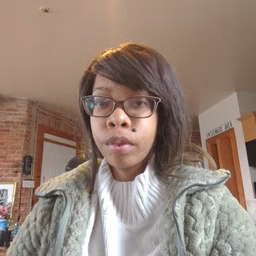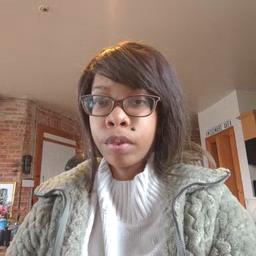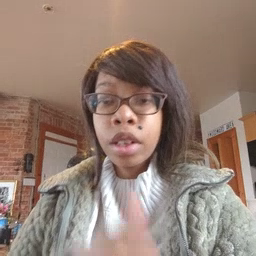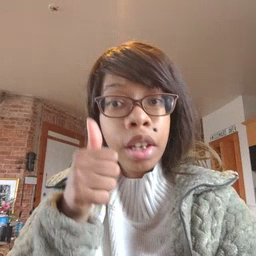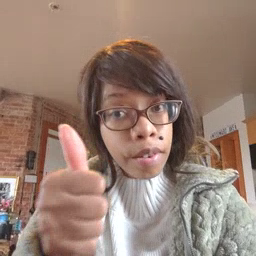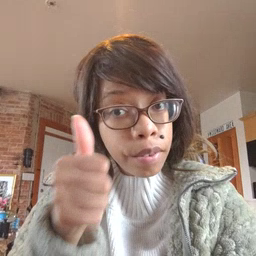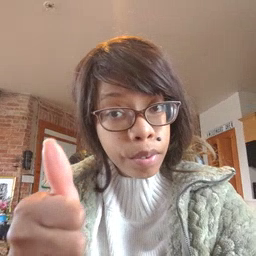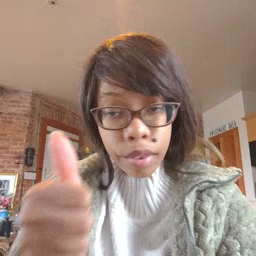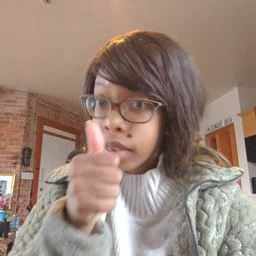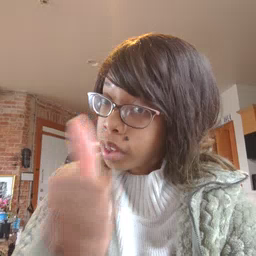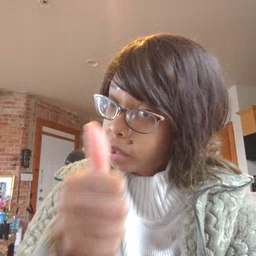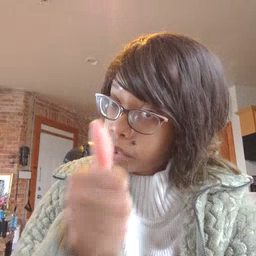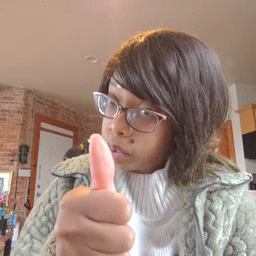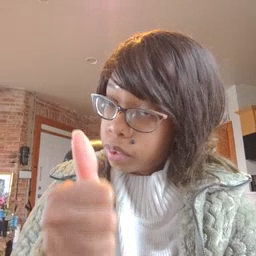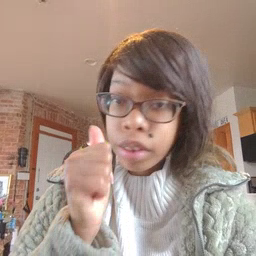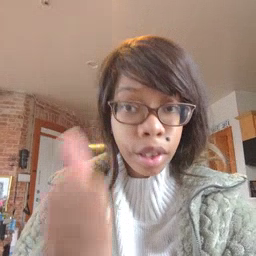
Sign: yourself